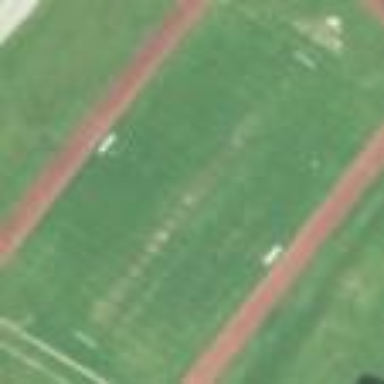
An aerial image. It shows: American football pitch for leisure and sport activities.